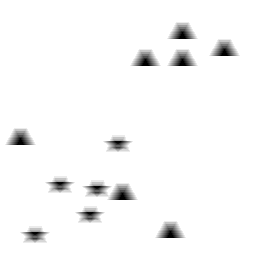
Squares: 0
Triangles: 7
Stars: 5
Total shapes: 12